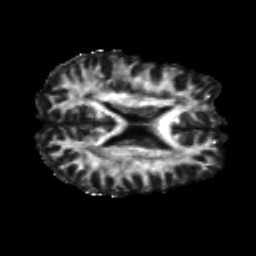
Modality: FA
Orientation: axial
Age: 18
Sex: male
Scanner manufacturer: siemens
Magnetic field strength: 3 T
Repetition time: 8.8 s
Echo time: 0.085 s